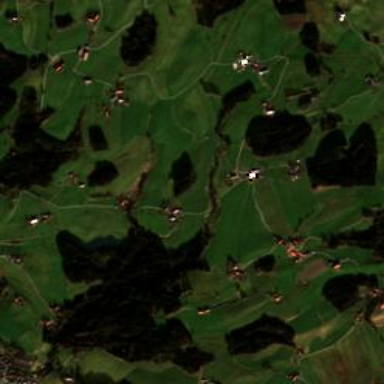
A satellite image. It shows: Small hamlet.